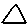
Label: triangle